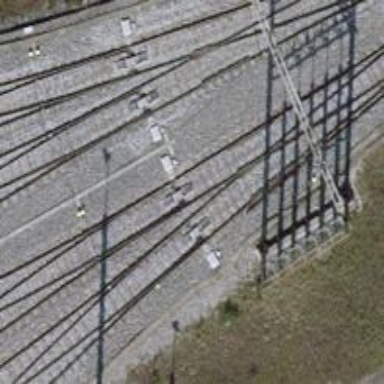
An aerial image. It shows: Railway yard with one track. The railway is electrified with contact line.